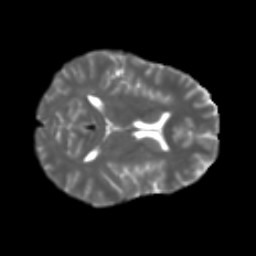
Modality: T2w
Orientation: axial
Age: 23
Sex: female
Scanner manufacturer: ge
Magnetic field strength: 3 T
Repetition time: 7.8 s
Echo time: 0.0606 s